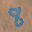
Label: 8